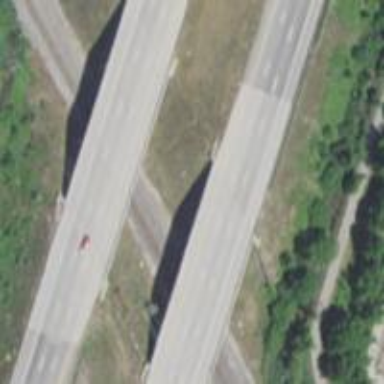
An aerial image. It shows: Bridge.